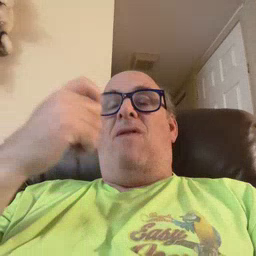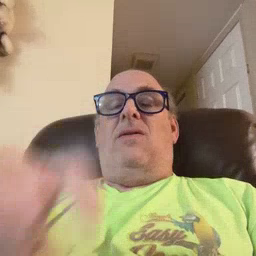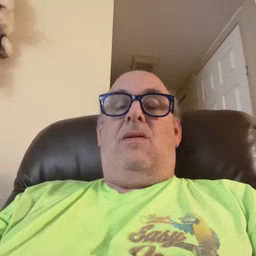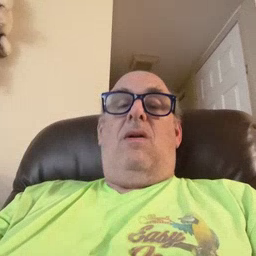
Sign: fast